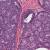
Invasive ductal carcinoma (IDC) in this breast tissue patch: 0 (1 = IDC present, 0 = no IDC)